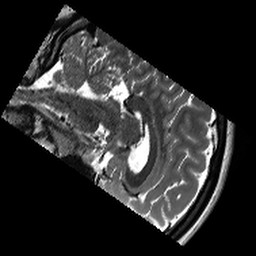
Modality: T2w
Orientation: sagittal
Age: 19
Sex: female
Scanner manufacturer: siemens
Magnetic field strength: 3 T
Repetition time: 13.15 s
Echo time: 0.082 s